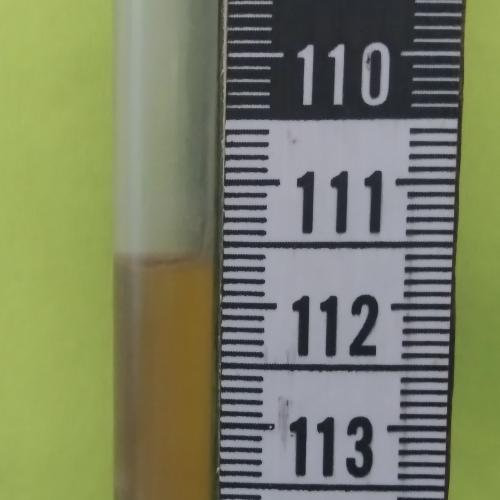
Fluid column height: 111.6 cm